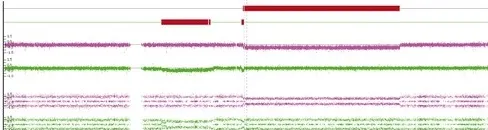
Rearrangements of chromosome 12 and deletions of the long arm of chromosome 3. A losses of parts of chromosome 12 in tumors 709/3 and 709/4. Black arrowheads indicate the region enlarged in (b). B. Position of the HMGA2 gene with intron/exon structure as indicated in a.
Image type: electrography (emg)